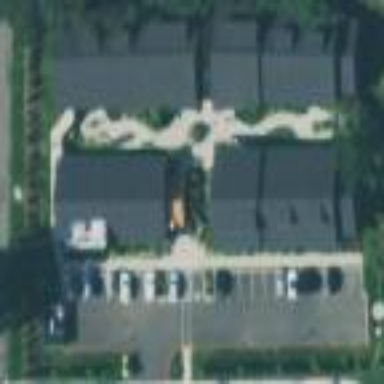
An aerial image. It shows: Nursing home.